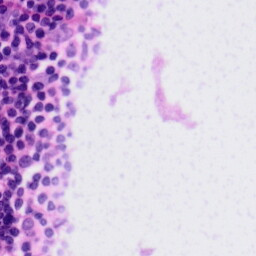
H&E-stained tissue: Tonsil